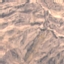
Land use / land cover class: HerbaceousVegetation